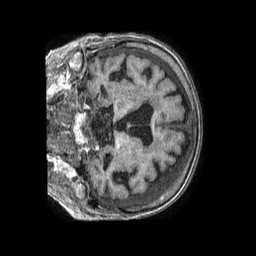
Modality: T1w
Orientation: coronal
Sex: female
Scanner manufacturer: philips
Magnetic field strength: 1.5 T
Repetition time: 0.007853 s
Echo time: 0.003628 s